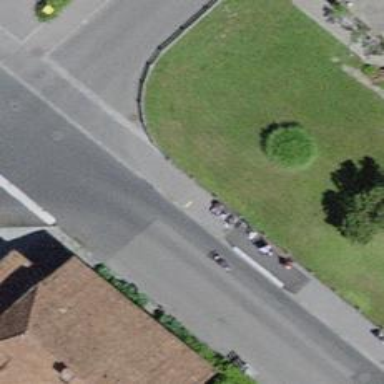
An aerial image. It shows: Bus stop with platform for public transport.